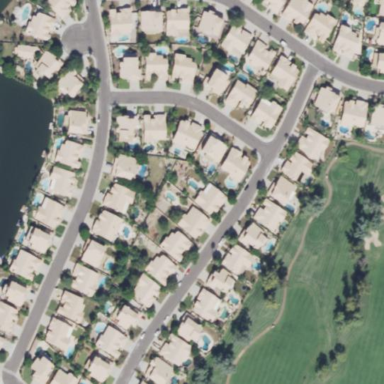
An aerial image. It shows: Residential area within neighborhood.